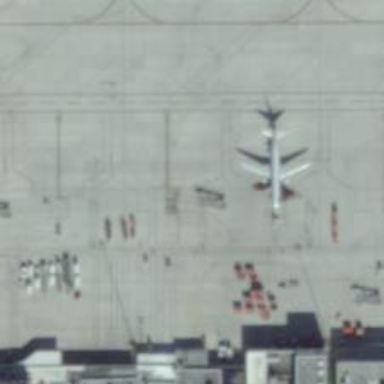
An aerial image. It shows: Image of taxiway at airport.